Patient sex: F
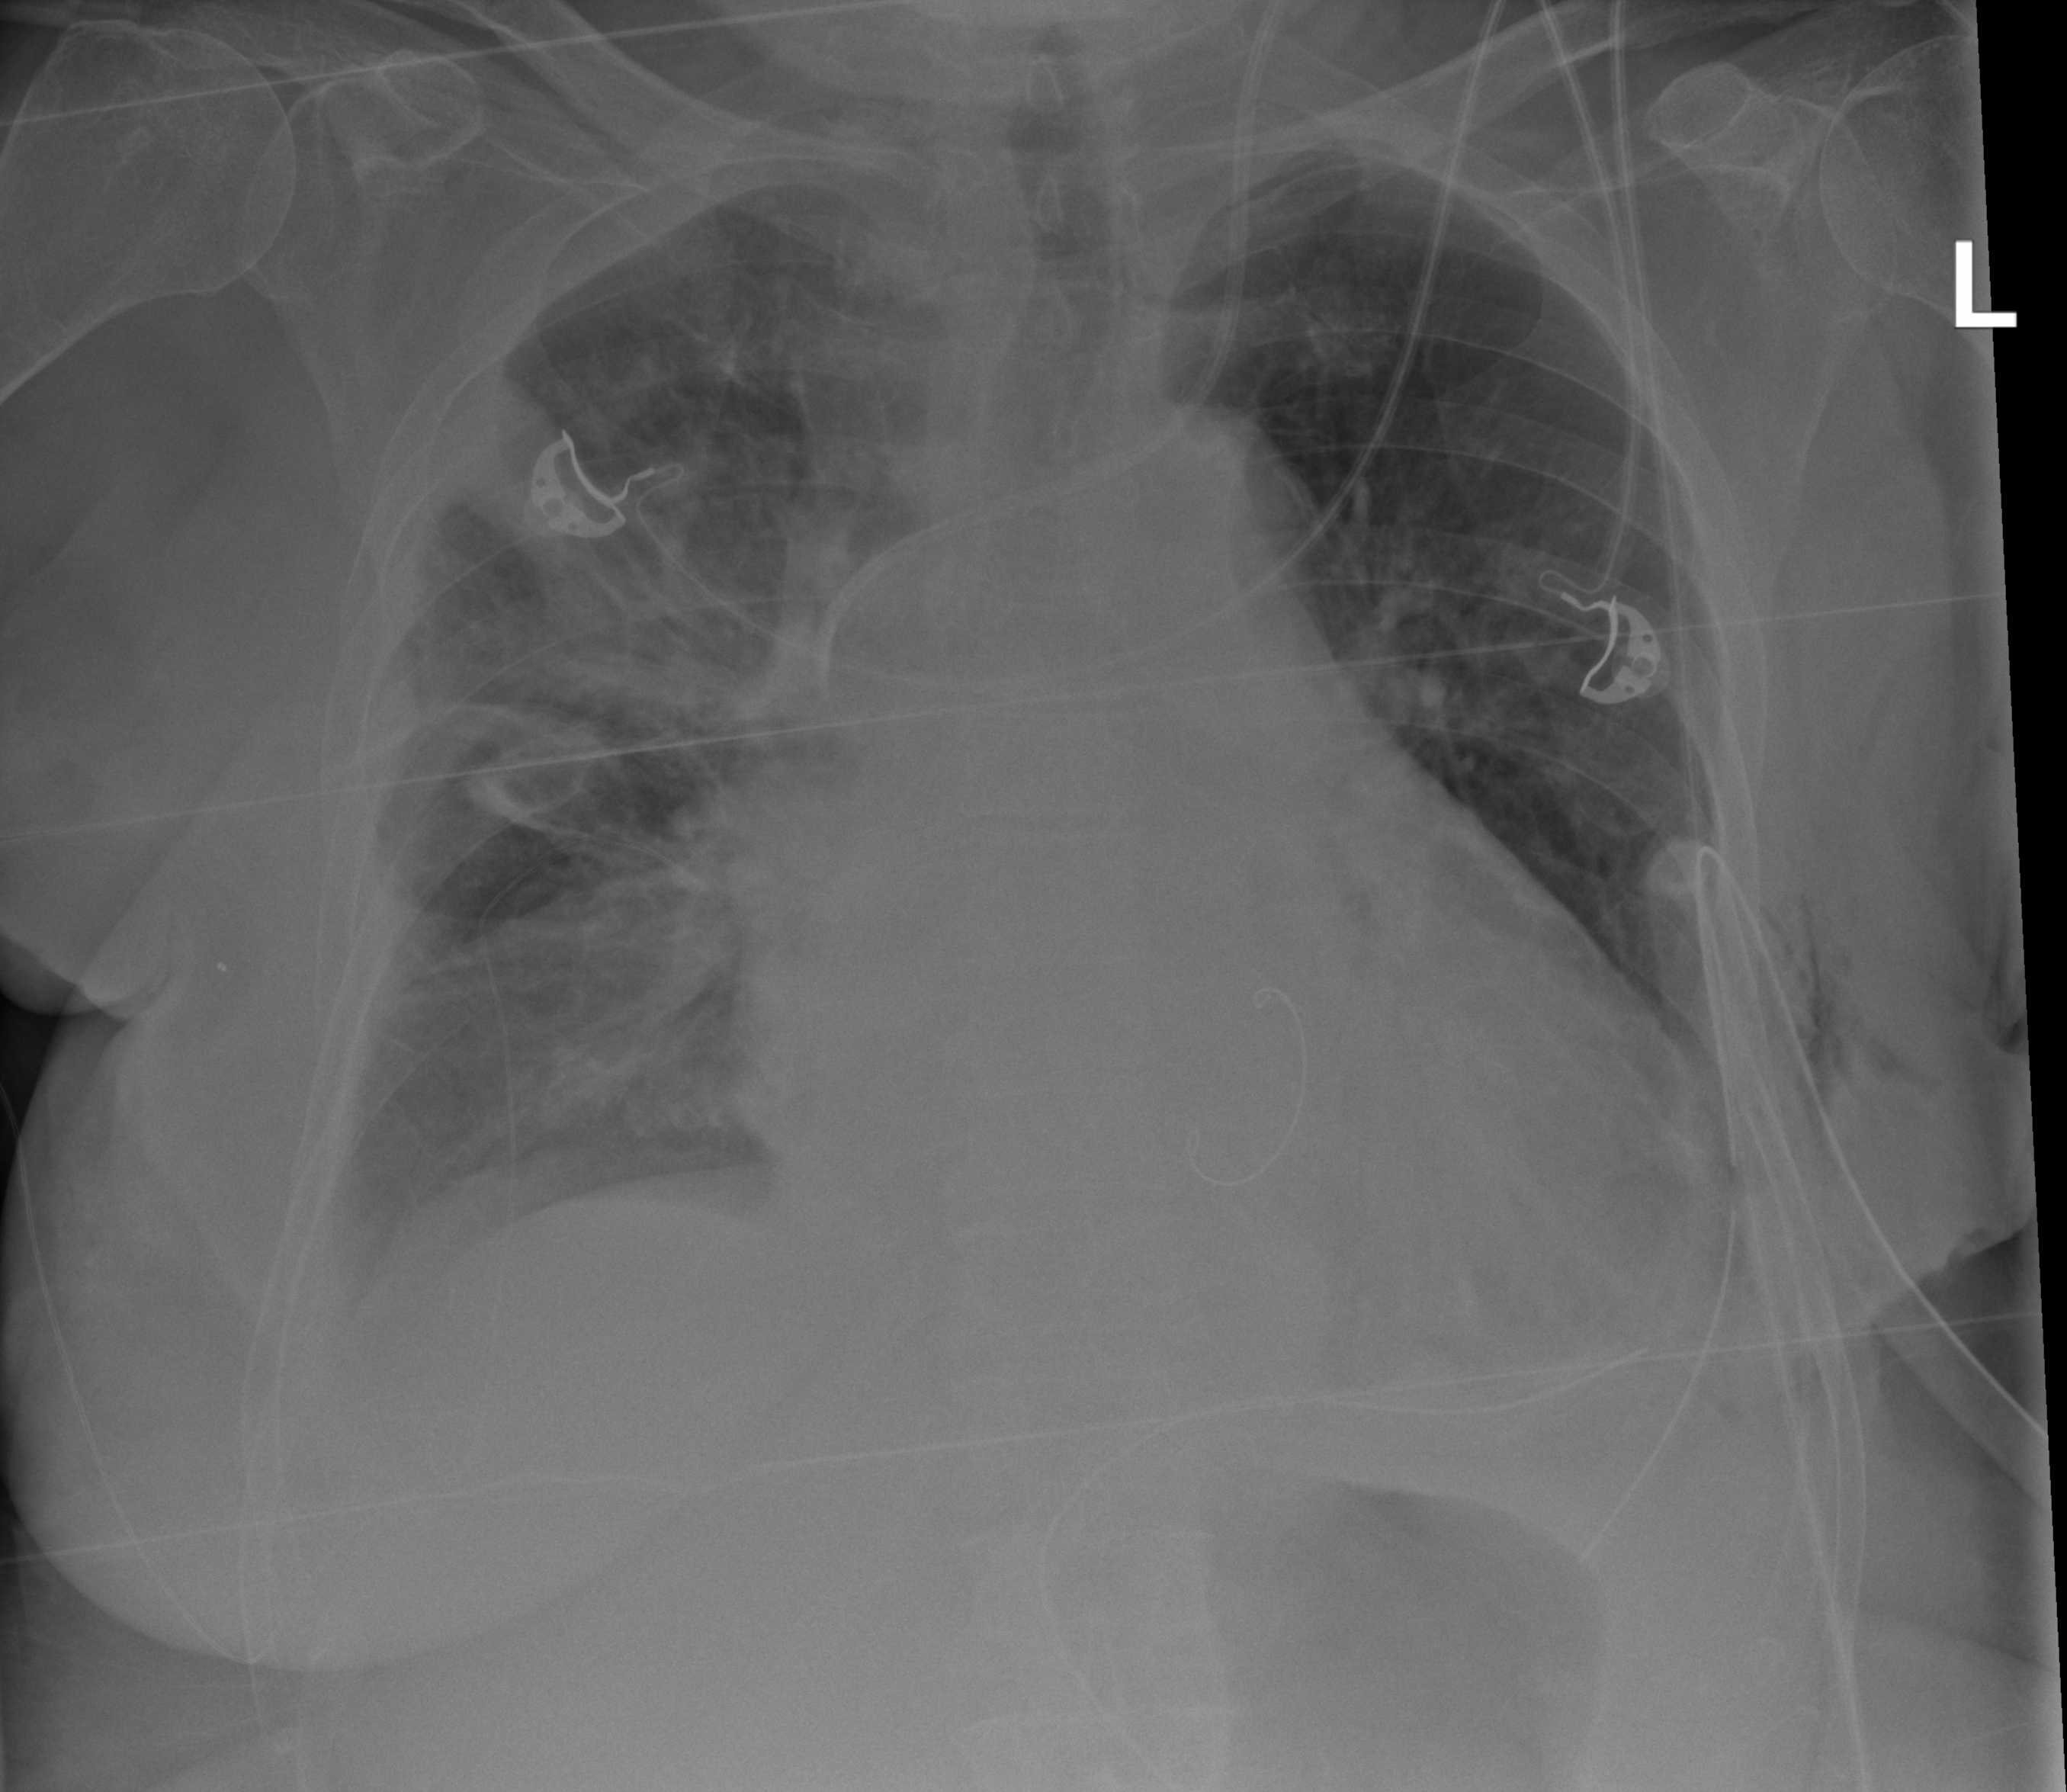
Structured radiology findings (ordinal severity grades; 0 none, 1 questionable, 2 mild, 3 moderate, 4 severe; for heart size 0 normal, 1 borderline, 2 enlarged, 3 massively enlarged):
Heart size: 2
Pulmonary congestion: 0
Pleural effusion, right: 2
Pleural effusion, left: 2
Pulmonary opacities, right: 2
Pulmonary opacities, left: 0
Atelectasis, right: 3
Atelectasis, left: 2